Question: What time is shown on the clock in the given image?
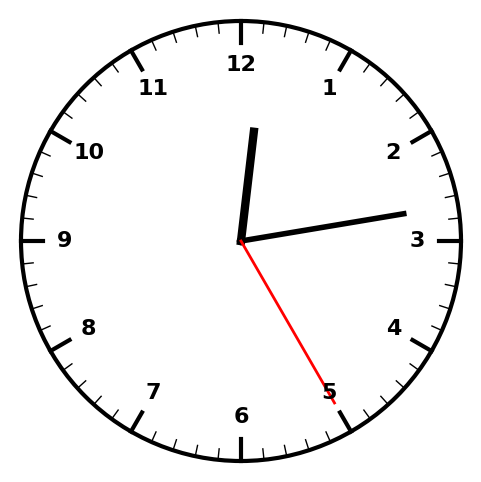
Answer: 12:13:25